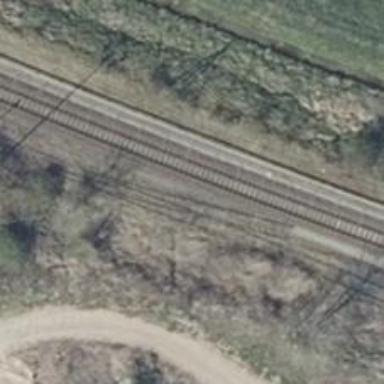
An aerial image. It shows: Railway spur junction.